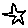
Label: star